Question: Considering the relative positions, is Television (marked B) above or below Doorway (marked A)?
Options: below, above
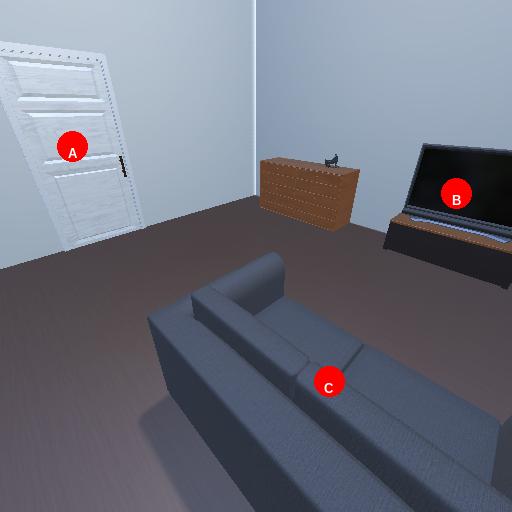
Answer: below